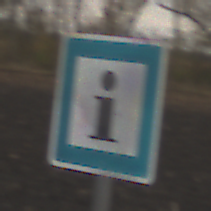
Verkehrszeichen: Informationsstelle
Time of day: MorningAfternoon
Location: Outdoor (Nature)
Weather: Overcast
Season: NotSpecified
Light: Natural